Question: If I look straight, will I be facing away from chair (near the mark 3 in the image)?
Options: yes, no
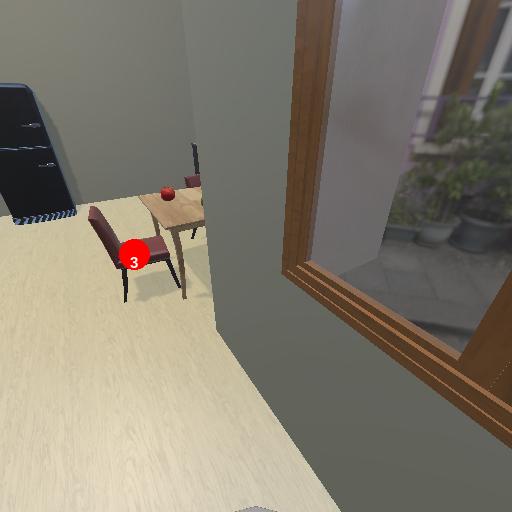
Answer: yes